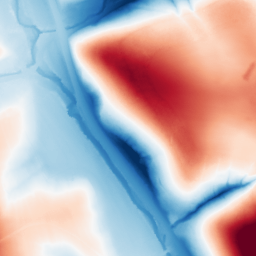
Category: classical
Decomposition family: gaussian_anisotropic
Decomposition parameters: sigma_x: 50
sigma_y: 50
Upsampling method: edge_directed
Upsampling parameters: scale: 4
Upsampling scale: 4